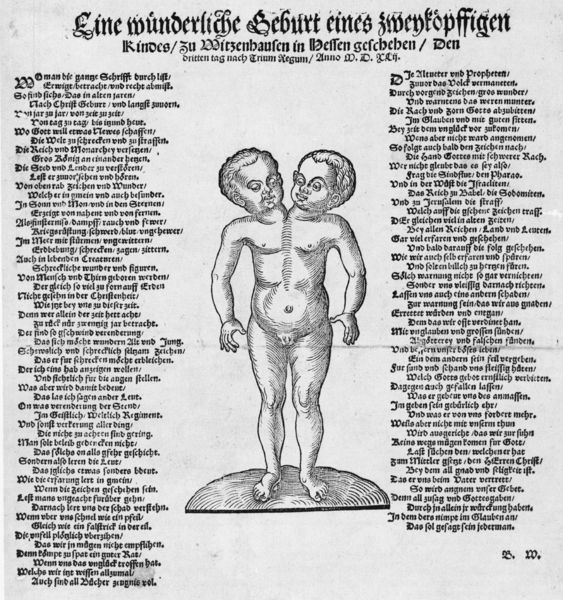
Titel: Eine wünderliche Geburt eines zweyköpffigen Kindes
Künstler: Waldis Burkard
Standort: Zürich.
Institution: Wickiana
Schlagwörter: akt, kopf, körper, mann, nackt, weiß, brust, grau, köpfe, mund, ohr, schwarz, zeichnung, alt, arme, augen, mensch, stehen, hals, hände, figur, haare, kind, locken, ohren, kinder, beine, füße, holzschnitt, schrift, papier, zwei, jungen, grafik, graphik, spalten, münder, nasen, inschrift, zahlen, deutsch, nabel, bauch, junge, bauchnabel, gespalten, wei, penis, knabe, buch, druck, druckgraphik, schraffur, radierung, stich, titel, illustration, text, zeitung, bericht, überschrift, medizin, leib, männlich, ziffer, gedicht, kupferstich, fraktur, ungeheuer, doppelt, flugblatt, altdeutsch, handschrift, beschreibung, ärzte, geburt, säugling, wissenschaft, schwarzwei, wunder, bestie, apalten, artikel, doppelkopf, ianus, kindlich, siamesisch, siamesischer zwilling, zweiköpfig, zwilling, zwillinge, seriendruck, missgeburt, siamesische zwillinge, skurril, auflistung, anzeige, nse, hessen, behindert, 1500, geburtsfehler, 2 köpfe, wiisenschaft, behinderter, witzenhausen, siames, wirzenhausen, surril, siamesischer zwilliing, flugschriften, eine wunderliche geburt eines zweyklpffigen kindes, zweykopffigen kindes, zzweiköpfigen, zweiköpfigen